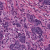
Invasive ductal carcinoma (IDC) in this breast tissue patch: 1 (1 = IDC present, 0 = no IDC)